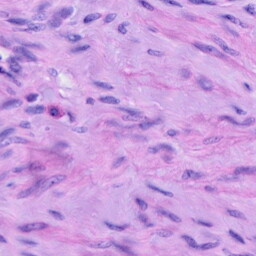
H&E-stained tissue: Cervix